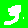
Digit: 3